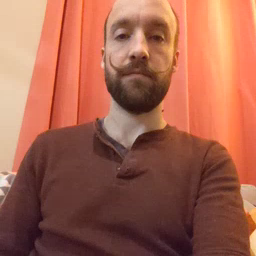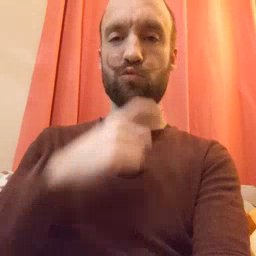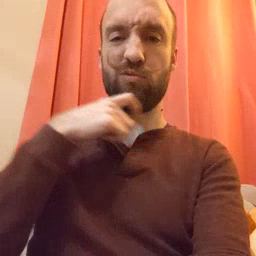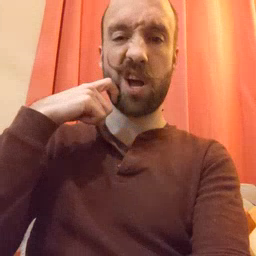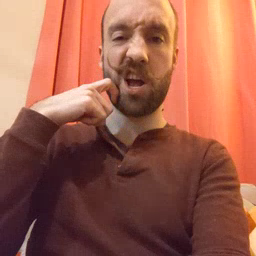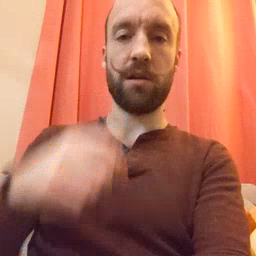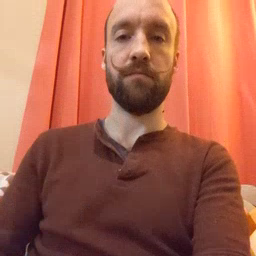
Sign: dry